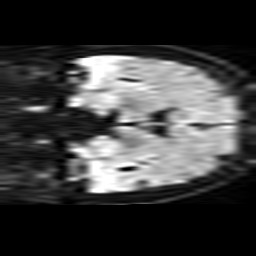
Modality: TRACE
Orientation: coronal
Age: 64
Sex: female
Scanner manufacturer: philips
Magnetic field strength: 1.5 T
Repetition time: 4.824 s
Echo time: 0.07764 s